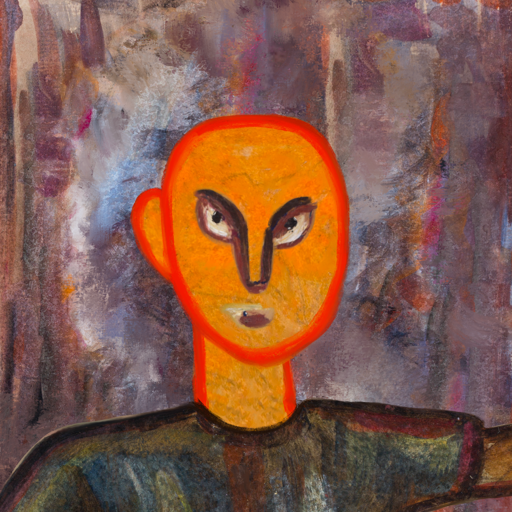
Background: Hypocrite, Head And Neck Front: Sisters, Face Front: After_Raid, Bust: Mosgoul, Hair Front: Blank, Head Accessory: Blank, Second Necklace: Blank, Necklace: Blank, Baby: Blank